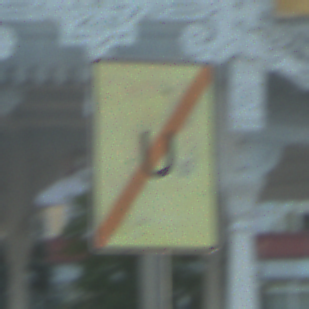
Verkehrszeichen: EndeUmleitung
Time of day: SunriseSunset
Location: Outdoor (Suburban)
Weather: PartlyCloudy
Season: NotSpecified
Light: Natural